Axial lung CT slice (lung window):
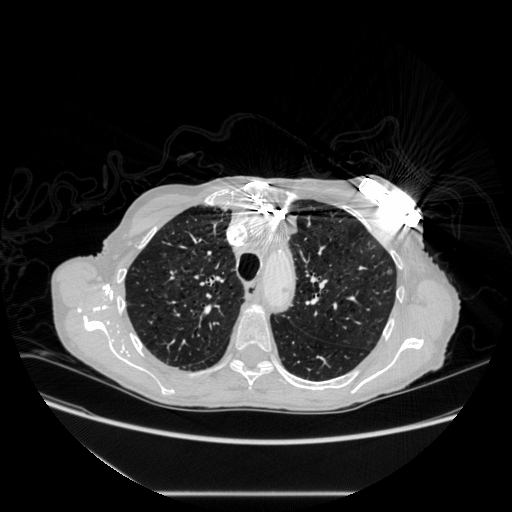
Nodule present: no